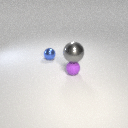
small blue metal sphere to the left of small purple rubber sphere